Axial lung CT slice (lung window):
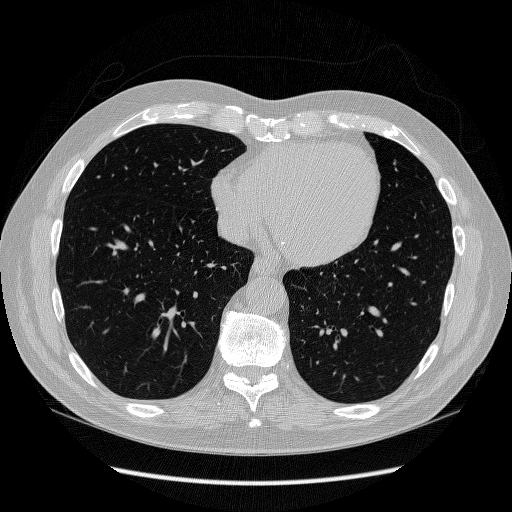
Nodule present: no